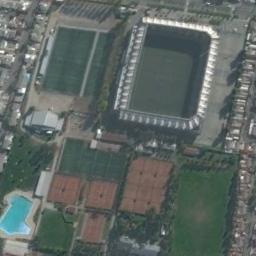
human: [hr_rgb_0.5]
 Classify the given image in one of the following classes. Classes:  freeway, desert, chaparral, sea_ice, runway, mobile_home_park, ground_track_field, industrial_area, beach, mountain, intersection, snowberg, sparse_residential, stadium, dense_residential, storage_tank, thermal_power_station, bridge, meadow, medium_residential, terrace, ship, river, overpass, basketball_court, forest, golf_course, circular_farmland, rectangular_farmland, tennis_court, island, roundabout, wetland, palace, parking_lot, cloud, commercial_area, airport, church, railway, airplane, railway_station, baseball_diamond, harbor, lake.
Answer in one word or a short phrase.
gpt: stadium